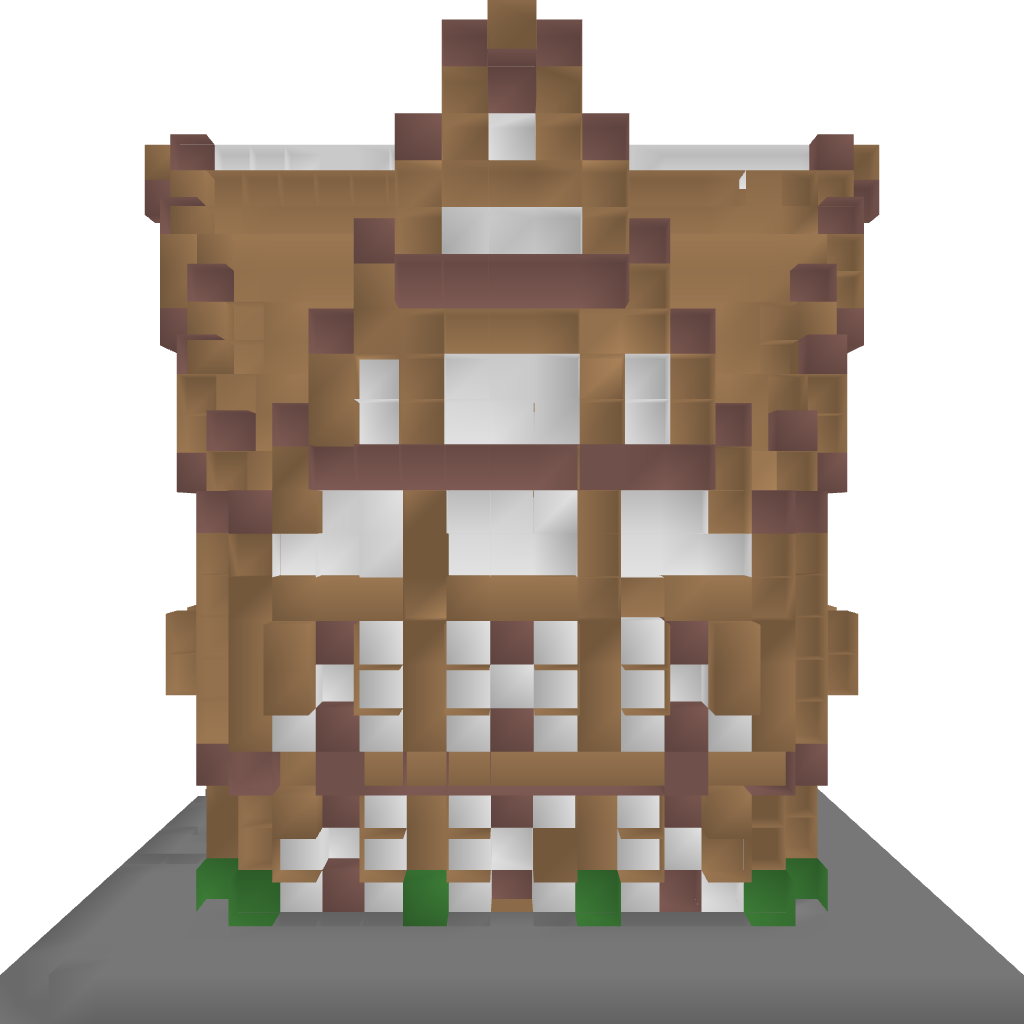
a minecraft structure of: EWB's Medieval House bad low quality